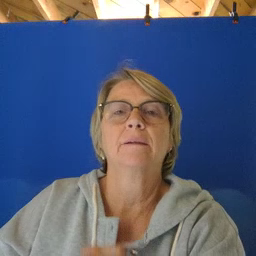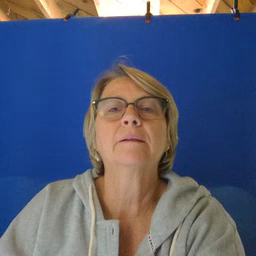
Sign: jacket